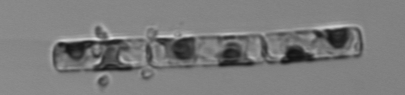
Label: Guinardia_delicatula